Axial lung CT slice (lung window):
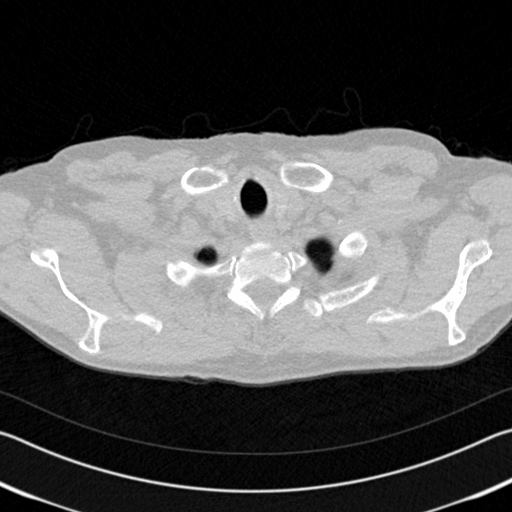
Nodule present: no